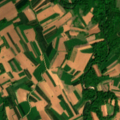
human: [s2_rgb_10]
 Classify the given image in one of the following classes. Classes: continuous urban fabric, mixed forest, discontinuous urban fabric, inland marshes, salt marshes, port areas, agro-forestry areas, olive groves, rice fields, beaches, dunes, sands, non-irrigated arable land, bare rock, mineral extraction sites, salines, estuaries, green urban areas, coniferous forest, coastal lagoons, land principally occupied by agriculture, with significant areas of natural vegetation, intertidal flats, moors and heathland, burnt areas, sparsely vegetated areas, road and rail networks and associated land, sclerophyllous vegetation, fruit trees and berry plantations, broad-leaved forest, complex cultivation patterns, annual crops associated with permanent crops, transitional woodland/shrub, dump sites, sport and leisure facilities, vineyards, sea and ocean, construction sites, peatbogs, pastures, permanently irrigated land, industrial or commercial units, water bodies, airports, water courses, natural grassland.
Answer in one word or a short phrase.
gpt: complex cultivation patterns, land principally occupied by agriculture, with significant areas of natural vegetation, broad-leaved forest